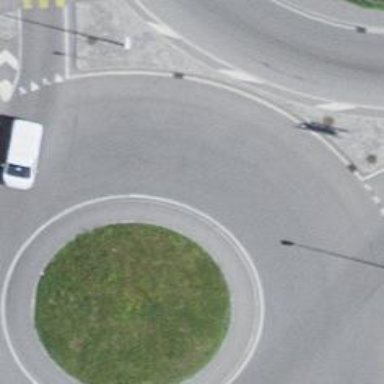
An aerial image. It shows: Secondary road with asphalt surface leading to roundabout.